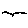
Label: bird